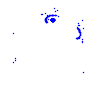
Particle: pion